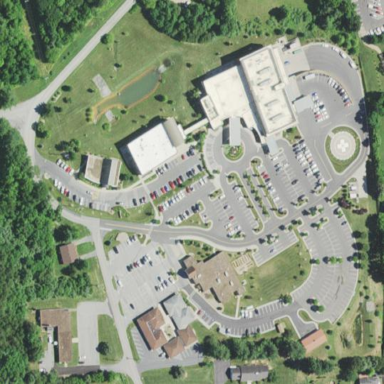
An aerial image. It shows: Hospital providing healthcare services.